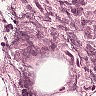
Metastatic tissue present: no